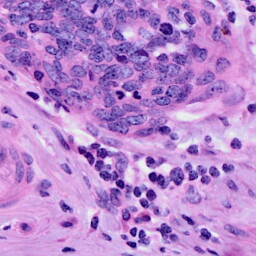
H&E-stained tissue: Cervix